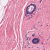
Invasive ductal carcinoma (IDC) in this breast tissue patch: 0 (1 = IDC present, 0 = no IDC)